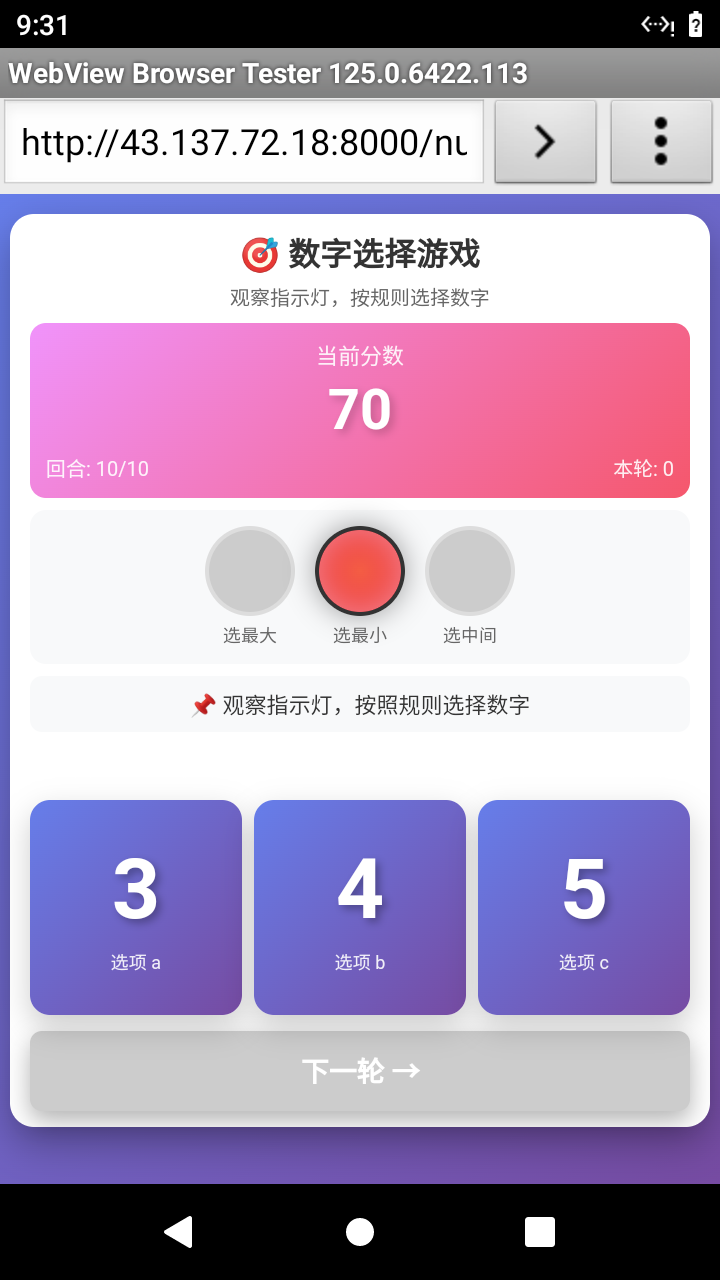

Select the correct number based on the traffic light color.
Answer: 0